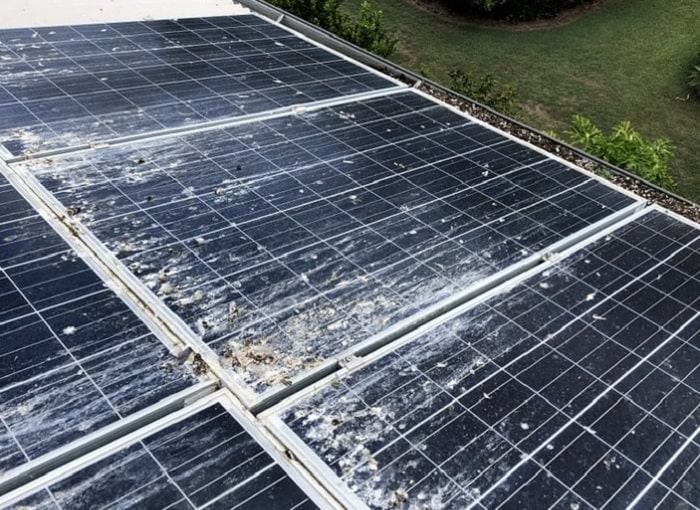
Label: Bird-drop